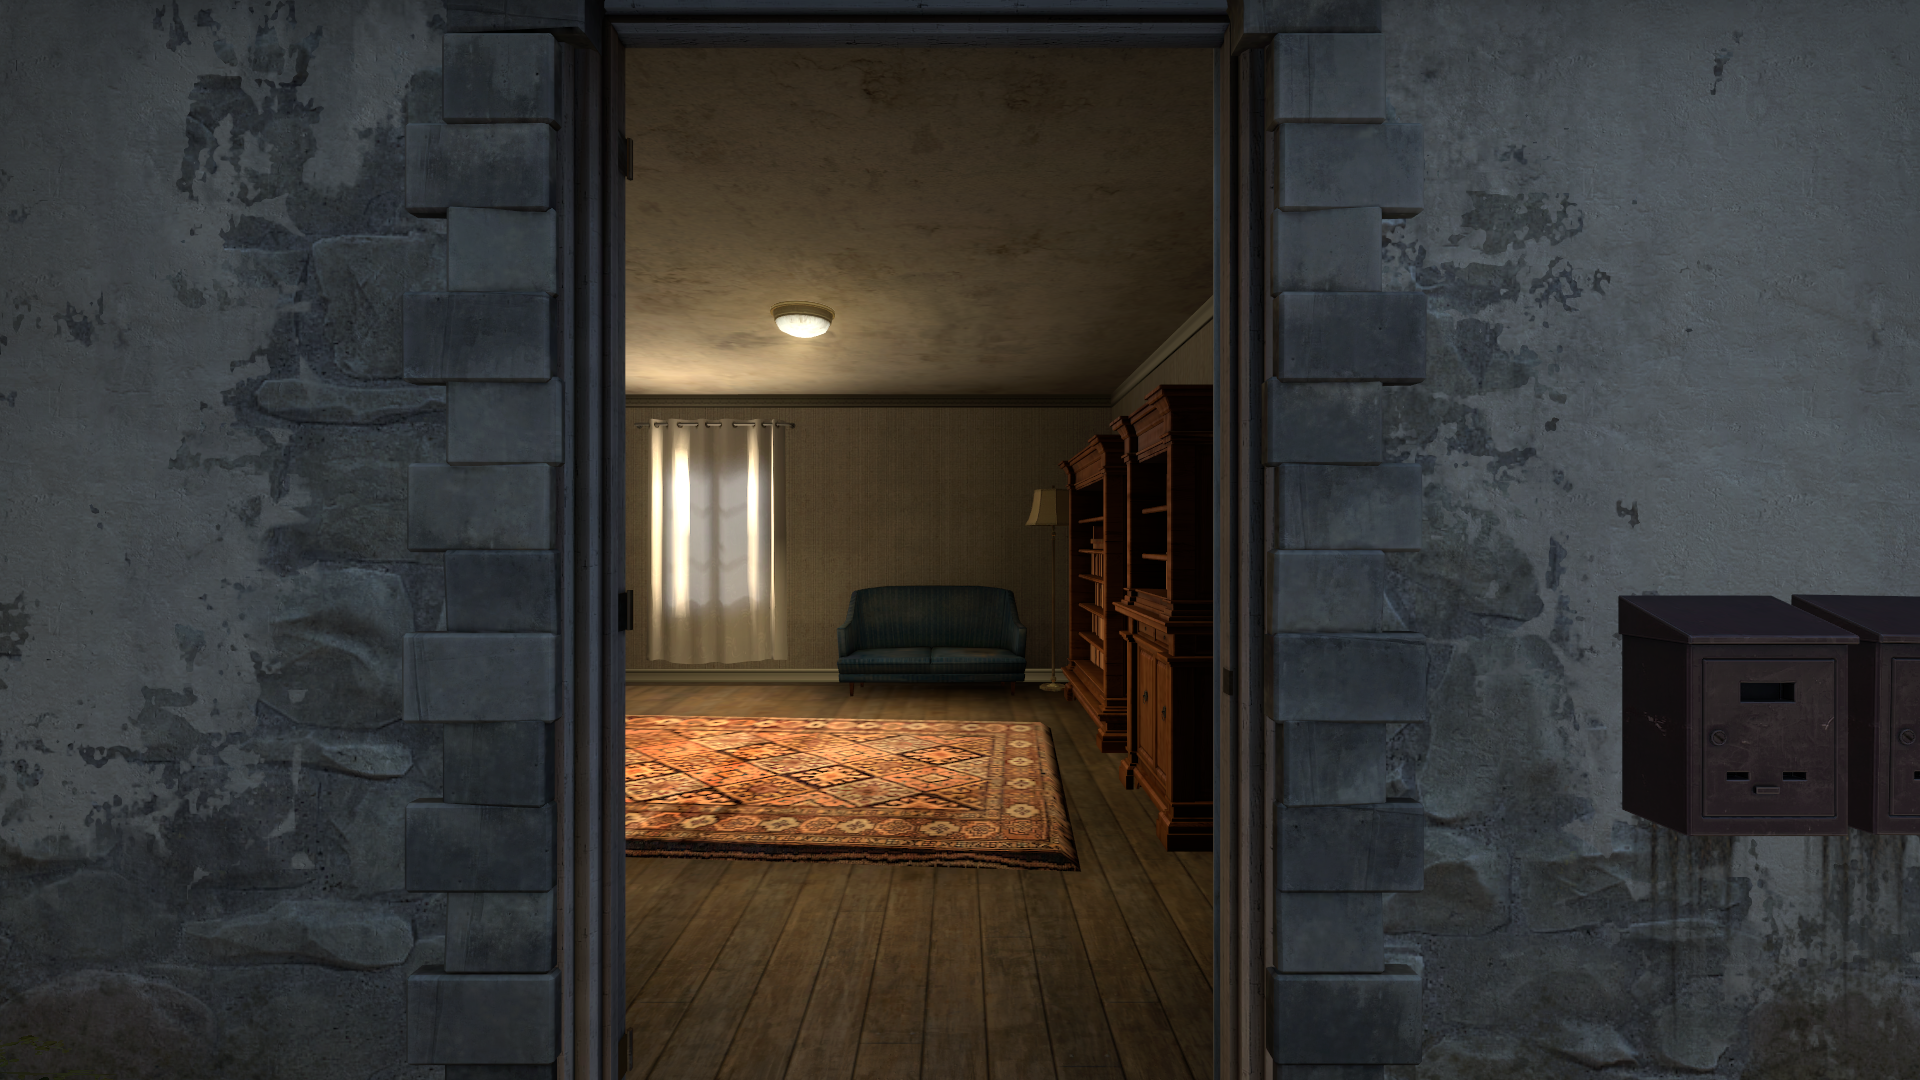
Map: de_inferno